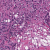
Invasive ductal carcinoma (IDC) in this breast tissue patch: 1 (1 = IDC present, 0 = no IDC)